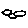
Label: cloud